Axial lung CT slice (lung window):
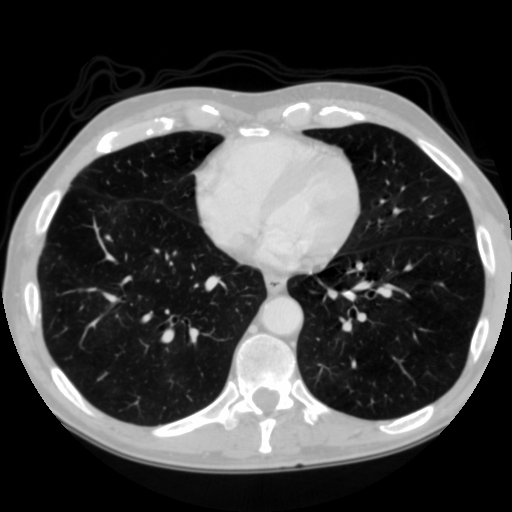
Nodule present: no